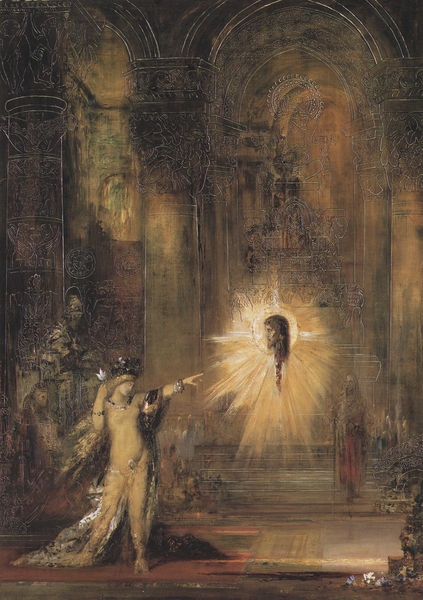
Titel: L'Apparition
Künstler: Gustave Moreau
Standort: Paris
Institution: Musée Gustave Moreau
Schlagwörter: dunkel, gemälde, gott, hand, kopf, mann, nackt, umhang, gelb, menschen, blume, braun, finger, frankreich, frau, geste, hell, hut, kleid, licht, säule, säulen, gürtel, rot, schleier, ornament, symbolismus, tanz, teppich, arm, bibel, herodes, johannes, salome, tot, täufer, hände, öl, kirche, sonne, gold, haare, mantel, stehend, innen, klassizismus, krone, engel, bogen, saal, rundbogen, religious, kerze, kerzen, stufen, zeigen, femme, leuchten, halle, bögen, nische, gewölbe, lichtstrahl, antike, kreuz, religion, palast, dom, strahlen, schweben, soldat, strahl, stiefel, mythologie, lilie, ritter, rüstung, altar, femme fatale, schein, anklage, heiligenschein, rosette, christus, jesus, jesus christus, blitz, rundbögen, vision, priester, medusa, wächter, nackte frau, erscheinung, fingerzeig, ritterrüstung, tempel, heilige, deuten, erleuchtung, heilig, maria, jesu, schwebend, testament, geist, hexe, fatale, magie, ancient, christ, märtyrerin, wilde, zauber, aura, strahle, moreau, palästina, finnger, holy, verfluchung, miracle, mgesicht, erscheinunbg, vison, nackte heilige, strahlen+